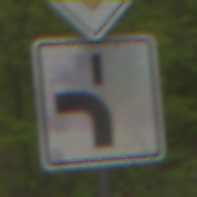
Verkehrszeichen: VerlaufVorfahrtsstrasse5
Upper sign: Vorfahrtsstrasse
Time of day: MorningAfternoon
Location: Outdoor (Nature)
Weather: Overcast
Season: NotSpecified
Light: Natural